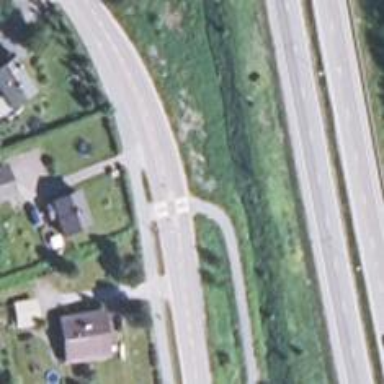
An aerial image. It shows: Asphalt track designated as cycleway.